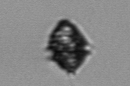
Label: Kryptoperidinium_triquetrum